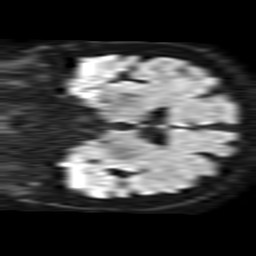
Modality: TRACE
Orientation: coronal
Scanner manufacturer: philips
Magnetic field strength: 1.5 T
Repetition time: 3.398 s
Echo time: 0.06922 s